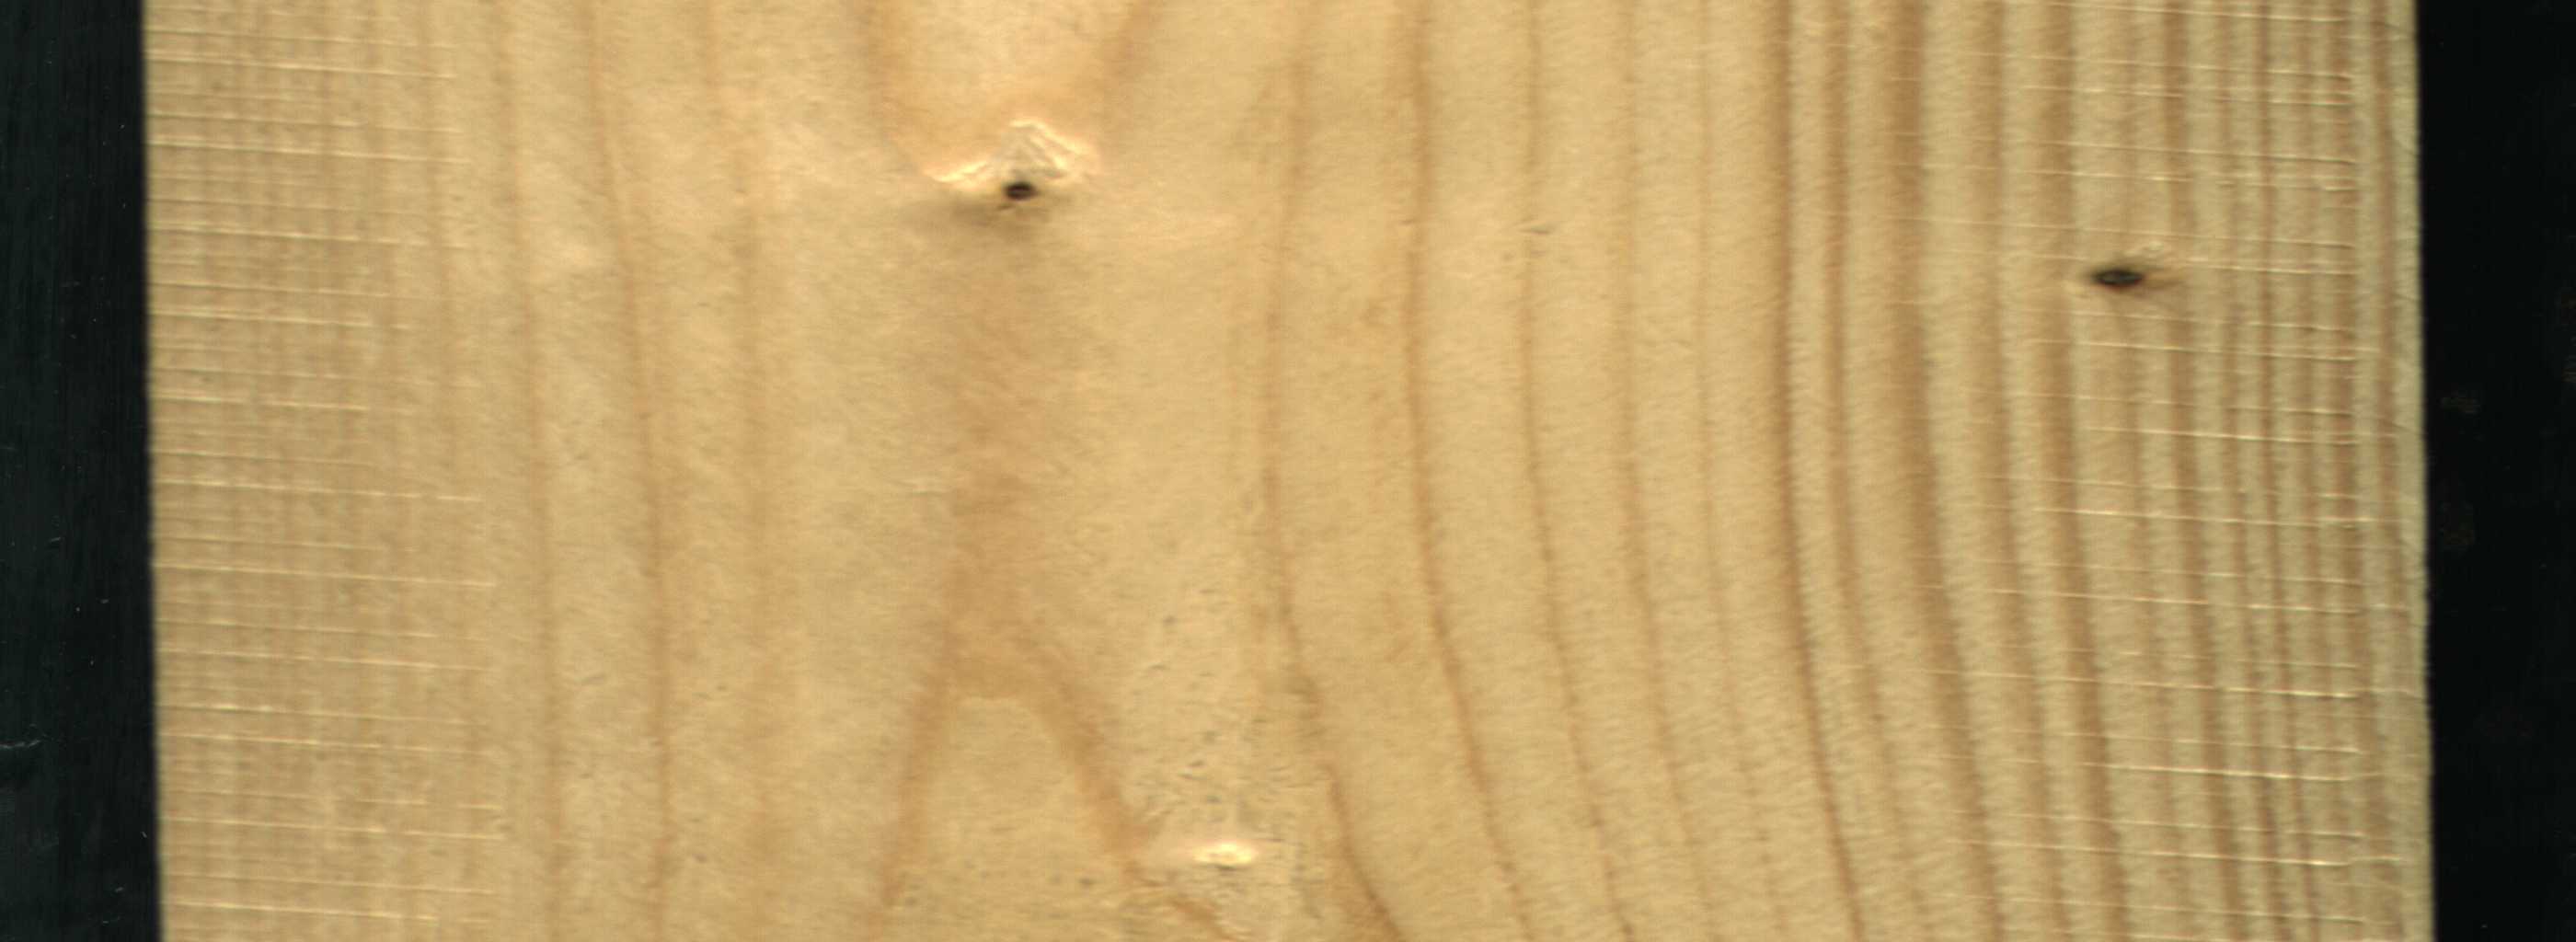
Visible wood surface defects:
Dead_Knot
Live_Knot